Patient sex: M
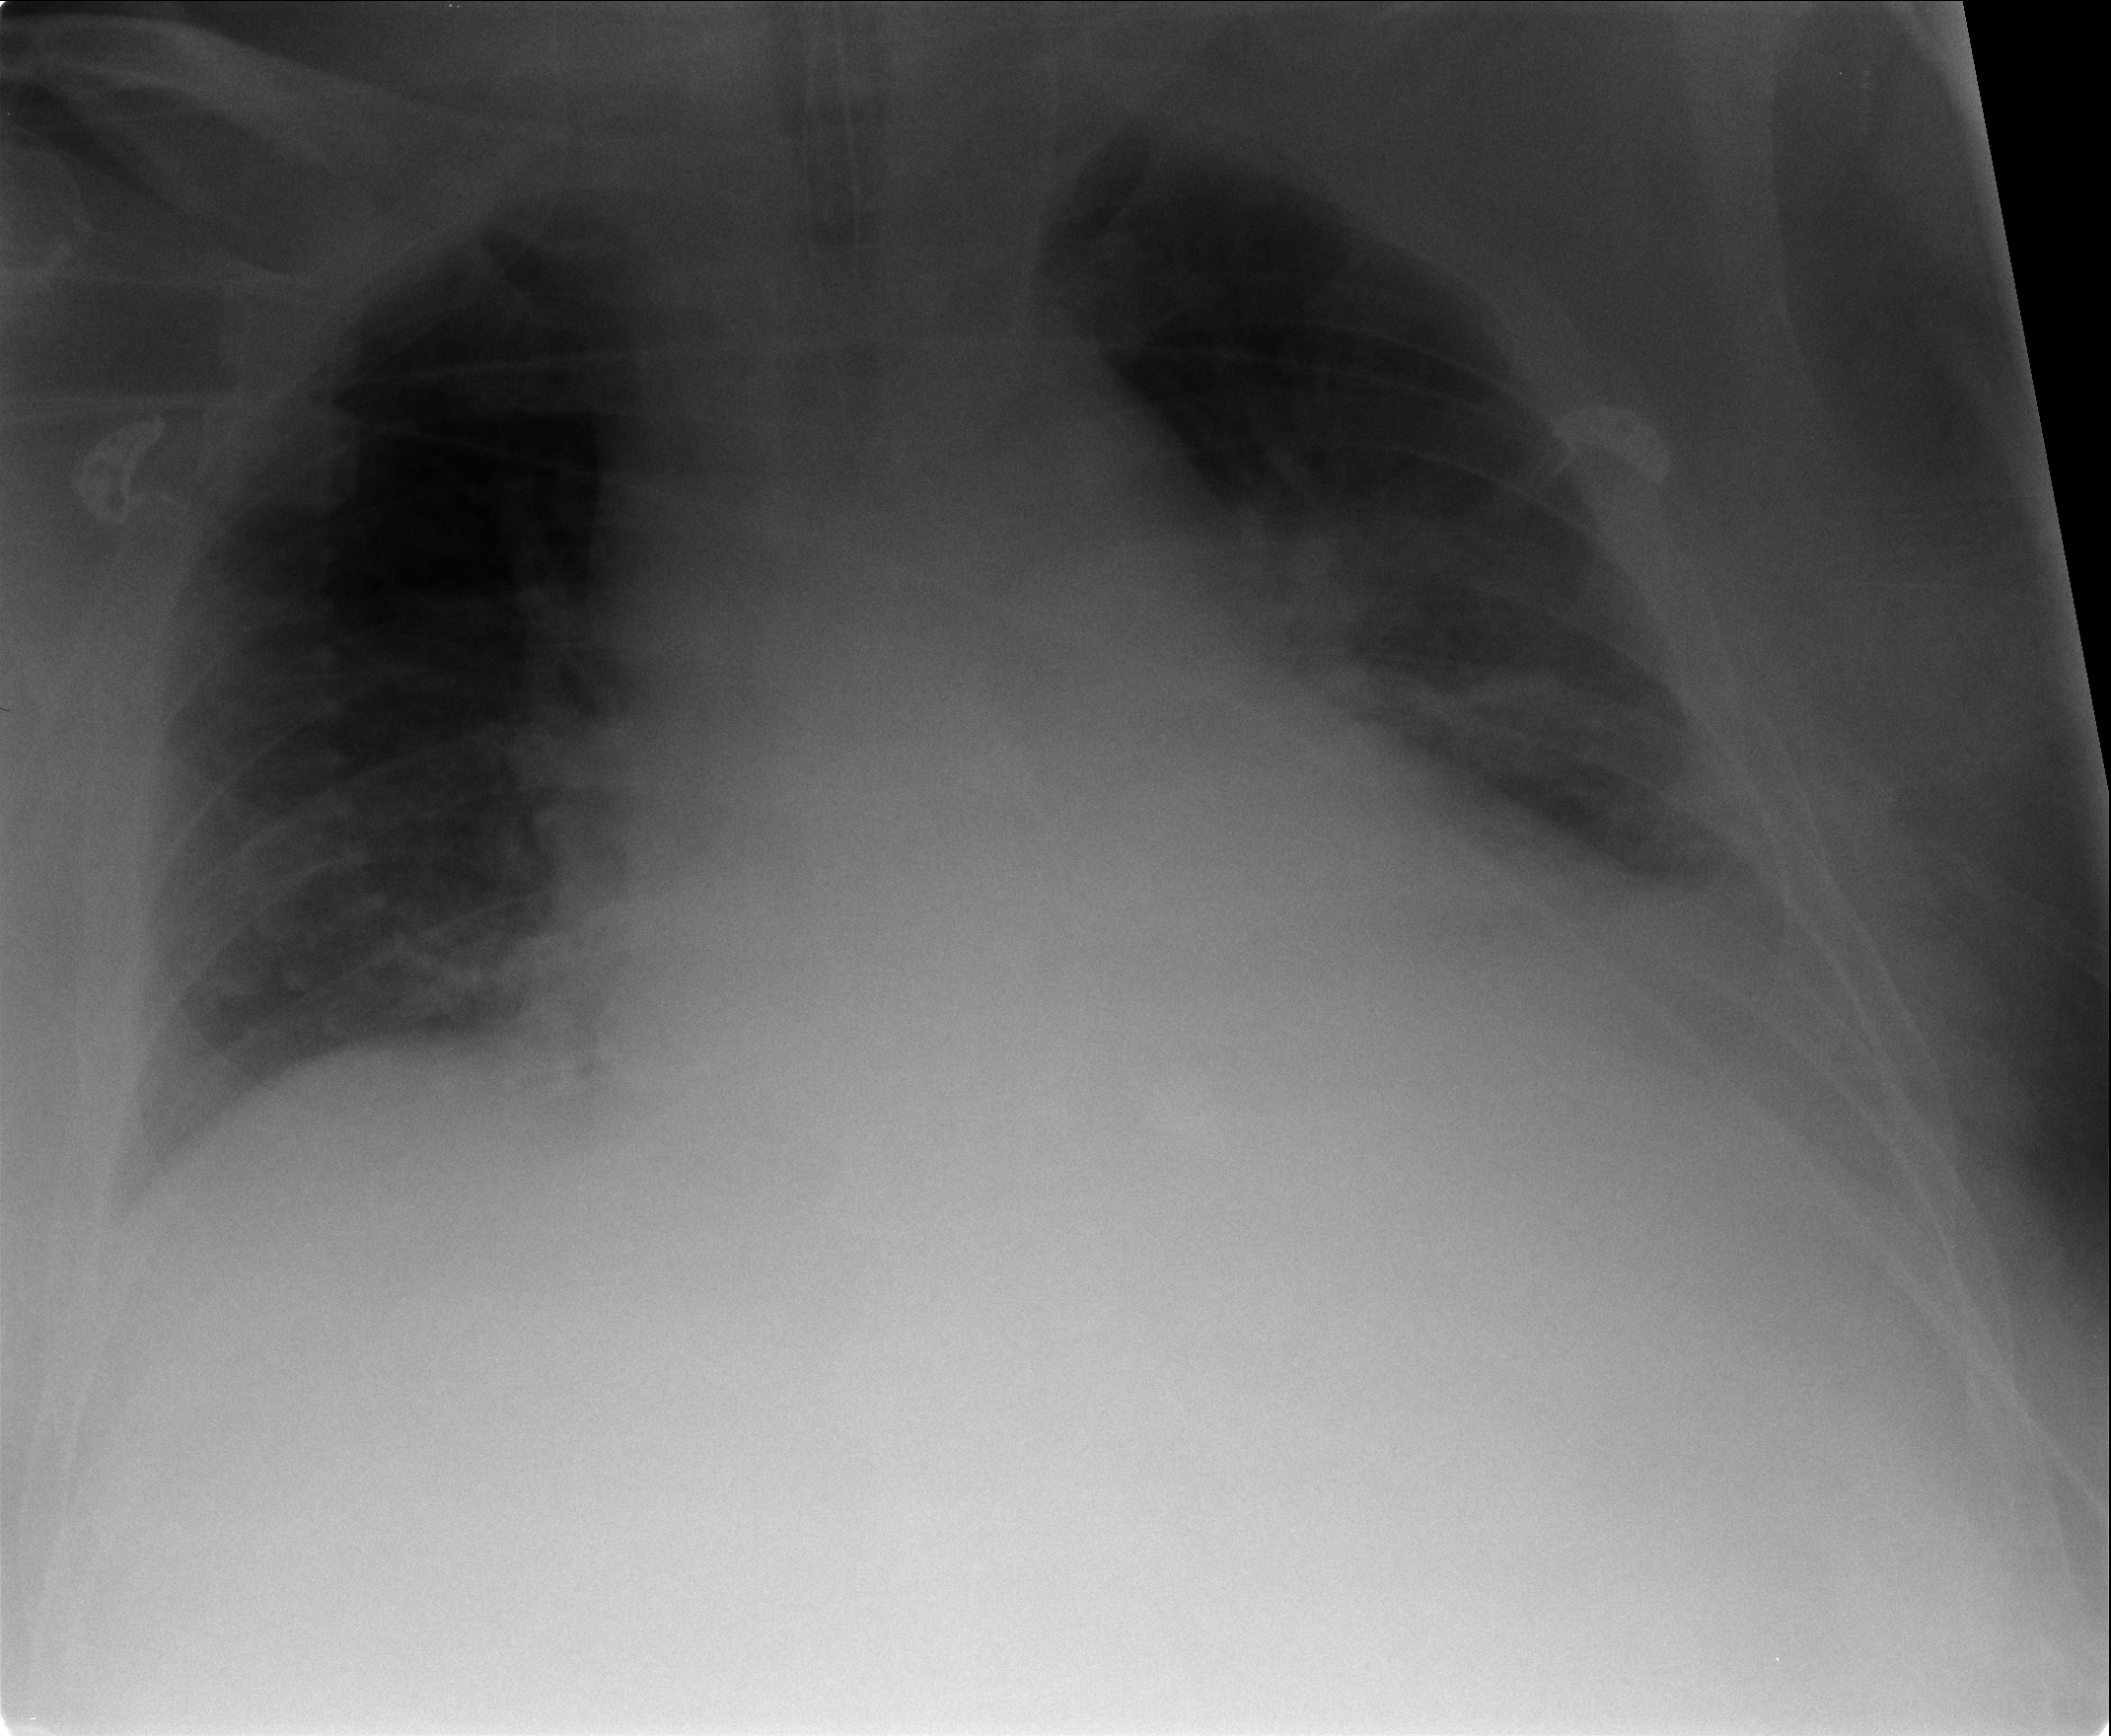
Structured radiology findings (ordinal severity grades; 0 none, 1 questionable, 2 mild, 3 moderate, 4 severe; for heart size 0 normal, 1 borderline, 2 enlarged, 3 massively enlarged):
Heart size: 2
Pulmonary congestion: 2
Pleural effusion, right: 2
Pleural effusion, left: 2
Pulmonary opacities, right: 2
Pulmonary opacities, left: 3
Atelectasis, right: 2
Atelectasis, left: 2